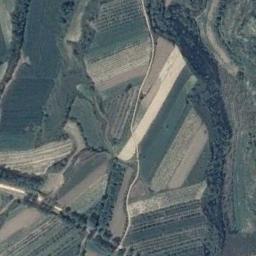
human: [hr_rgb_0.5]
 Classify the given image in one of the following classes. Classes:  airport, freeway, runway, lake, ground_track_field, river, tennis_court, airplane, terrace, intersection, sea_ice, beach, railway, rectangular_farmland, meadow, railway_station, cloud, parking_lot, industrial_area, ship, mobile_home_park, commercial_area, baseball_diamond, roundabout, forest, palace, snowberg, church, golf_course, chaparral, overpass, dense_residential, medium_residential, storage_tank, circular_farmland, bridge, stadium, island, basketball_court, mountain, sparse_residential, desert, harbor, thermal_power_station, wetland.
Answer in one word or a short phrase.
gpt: terrace